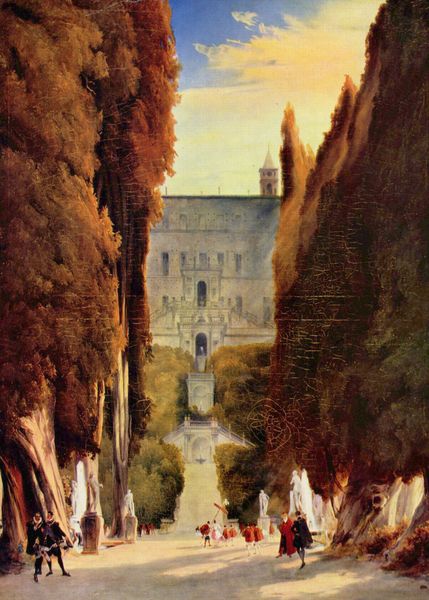
Titel: Im Park der Villa d'Este
Künstler: Karl Blechen
Standort: Berlin
Institution: Alte Nationalgalerie
Schlagwörter: baum, blau, gemälde, himmel, laub, mann, schatten, weiß, wolken, bäume, frauen, gelb, grün, kirchturm, menschen, braun, fenster, frau, grau, hell, licht, marmor, männer, orange, schwarz, strasse, tür, dach, gebäude, haus, park, rot, schirm, schloss, weg, wolke, fest, leute, malerei, wand, barock, sockel, stein, öl, hügel, natur, stamm, busch, büsche, kirche, sonne, realismus, adel, paar, personen, pflanzen, wald, wasserfall, kinder, turm, garten, skulptur, springbrunnen, statue, zypressen, ansicht, italien, naturalismus, süden, türen, abhang, allee, hecke, steil, herbst, figuren, stämme, treppe, treppen, arches, blue, cardinal, church, courtiers, crowd, fancy, kaiser, men, oil, palace, people, red, stairs, steps, white, women, black, gold, gray, green, painting, wall, windows, aufgang, brown, perspective, stimmung, lichteinfall, tor, eingang, burg, kloster, palast, spaziergang, denkmal, pavement, rom, portal, villa, skulpturen, statuen, landhaus, cloud, clouds, sky, tree, rotbraun, building, hill, house, lane, street, summer, sun, tower, trees, freitreppe, auffahrt, etagen, spaziergänger, autumn, bushes, entrance, garden, way, castle, hats, fall, bridge, city, trunk, versailles, vorplatz, perspektivisch, courtyard, potsdam, fountain, walk, statues, bush, branches, slippers, sunset, steeple, blechen, alley, parasol, umbrella, college, university, perpektive, sommer, skupturen, fountains, symmetrical, marseille, parkszene, allee mit schloss, allee im süden, spaziergangt, +menschen, männer menschen, damaged, capes, tsatue, aristocrats, ruffs, knowledge, approach, entranceway